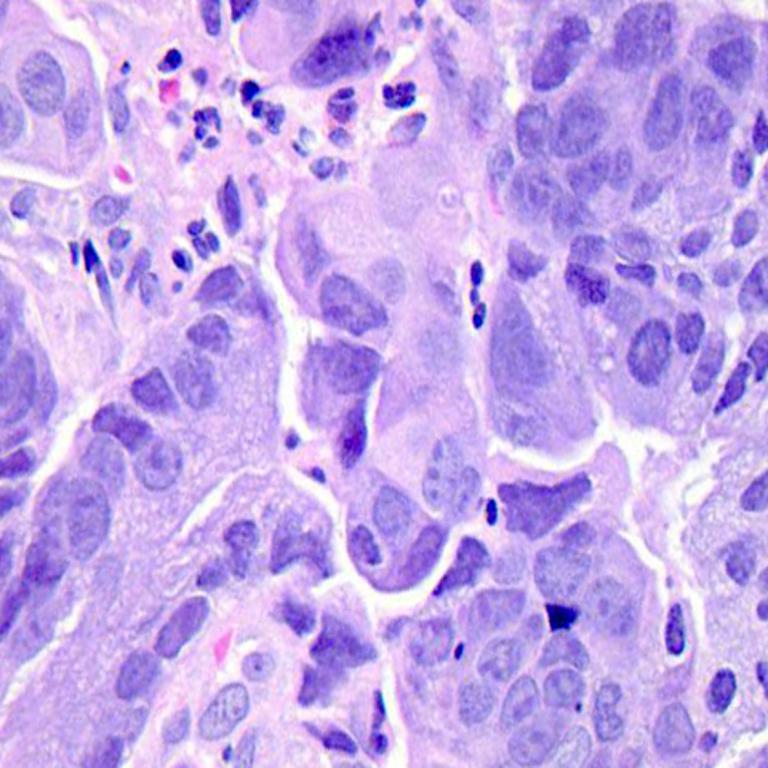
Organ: colon
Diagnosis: adenocarcinomas